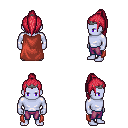
a pixel art fantasy rpg character, male body template, dark elf, purple skin, maroon cape, magenta pants, ruby red long topknot hairstyle, iron tiara, four views (front, back, left, right), 2x2 character sprite sheet, small pixel art, hard edges, no anti-aliasing